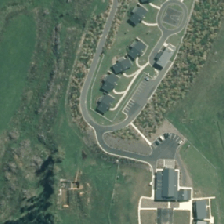
Land cover: urban_build_up